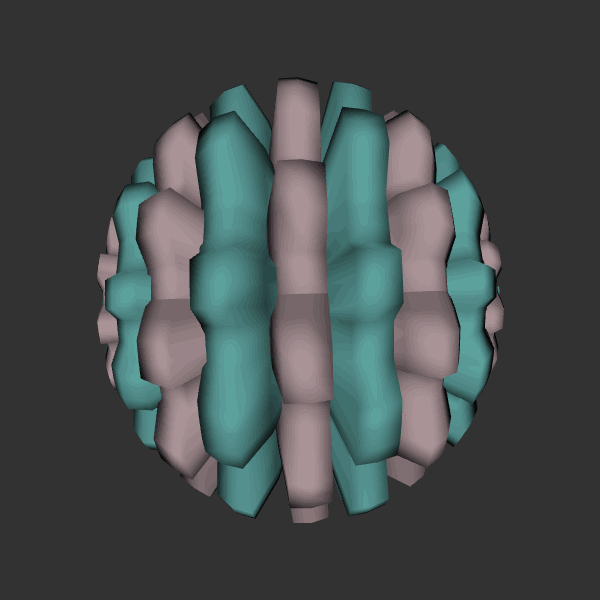
Background: dark